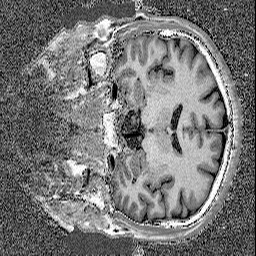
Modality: UNIT1
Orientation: coronal
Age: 54
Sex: male
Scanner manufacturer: siemens
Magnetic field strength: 3 T
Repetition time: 3.13 s
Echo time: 0.00298 s